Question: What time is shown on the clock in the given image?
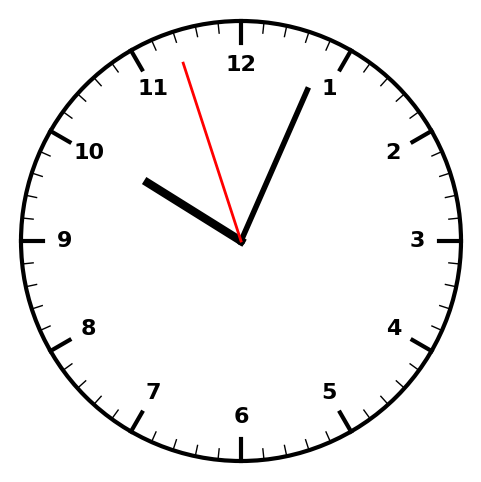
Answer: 10:03:57